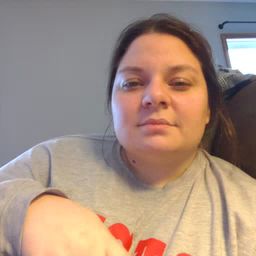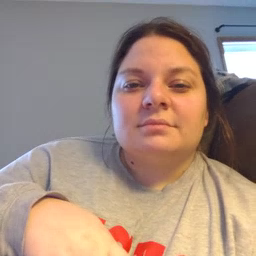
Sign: hair